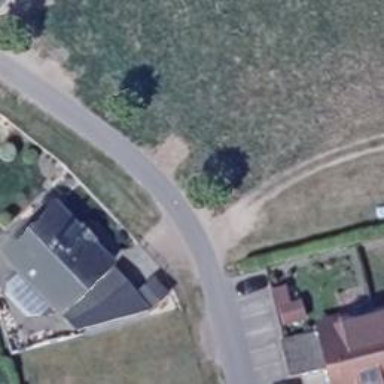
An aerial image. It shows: Residential road.